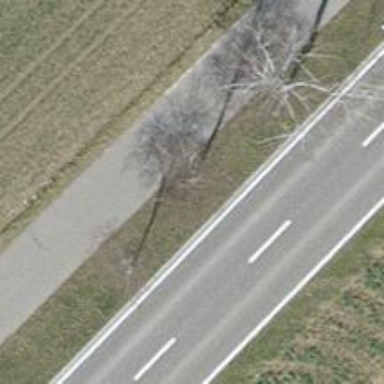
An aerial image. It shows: Urban tree adds touch of nature to the surroundings.